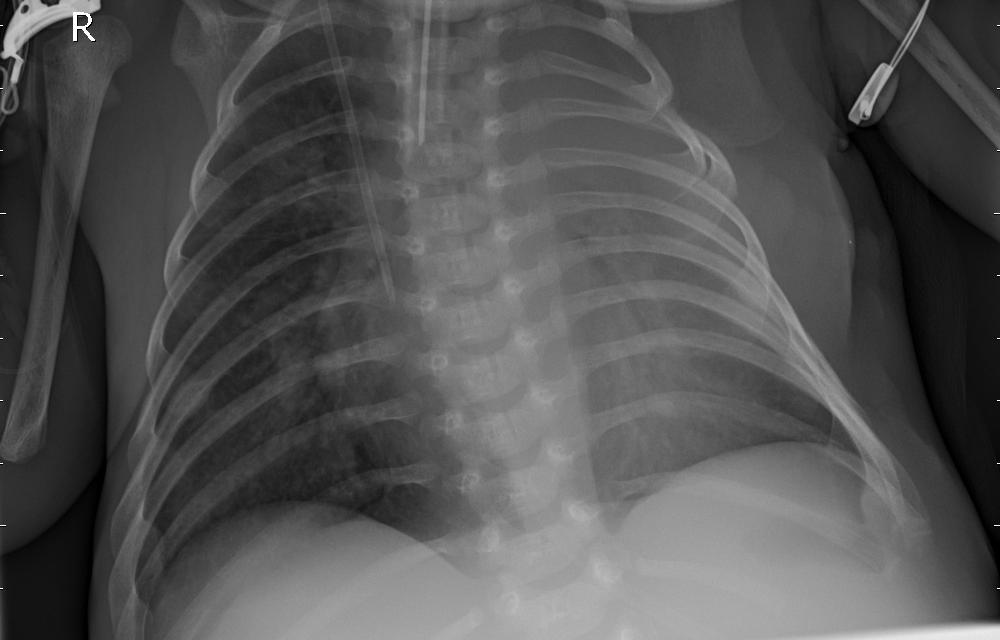
Diagnosis: PNEUMONIA